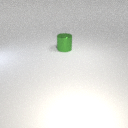
large green metal cylinder